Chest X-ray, PA view. Patient: 37 years old, sex M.
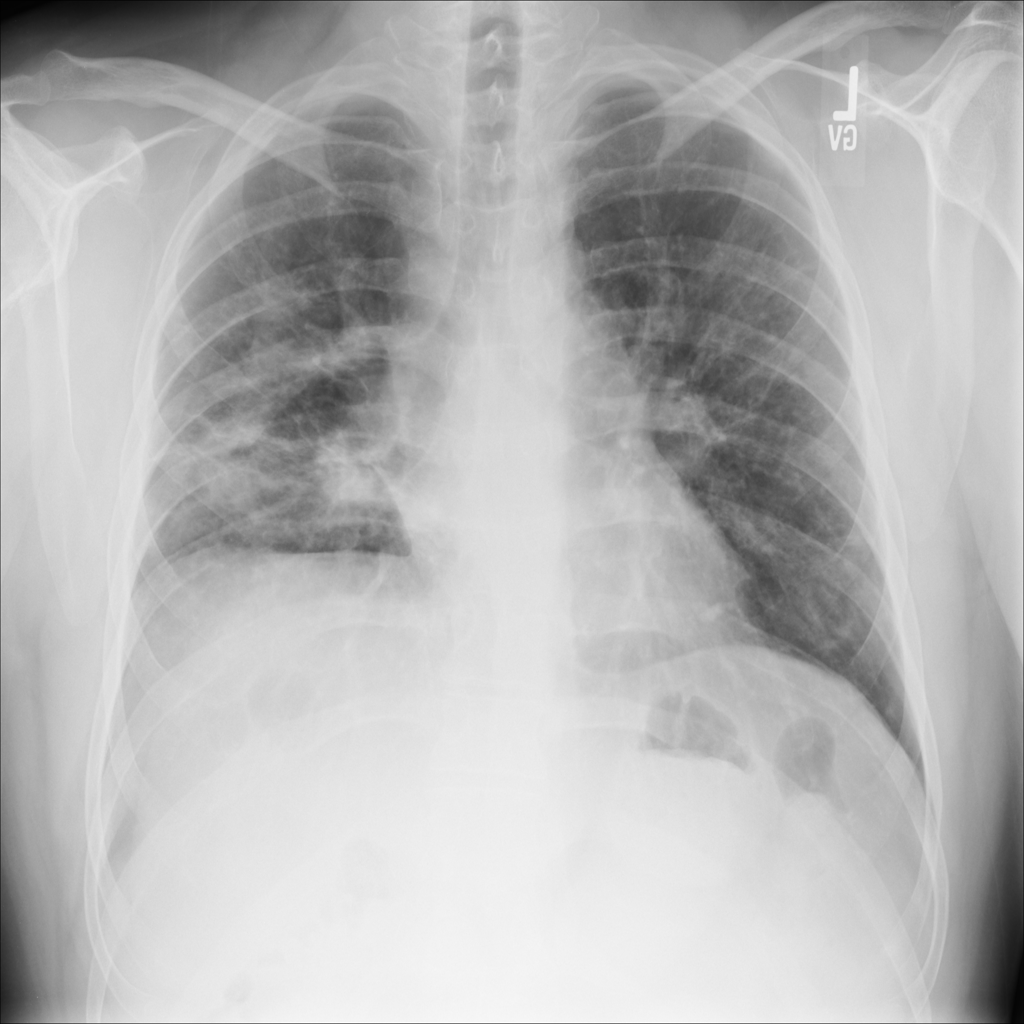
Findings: Infiltration, Nodule